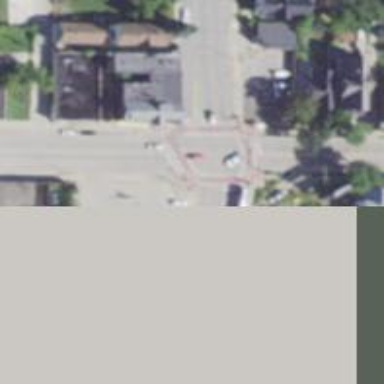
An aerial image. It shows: Secondary road with separate sidewalks.